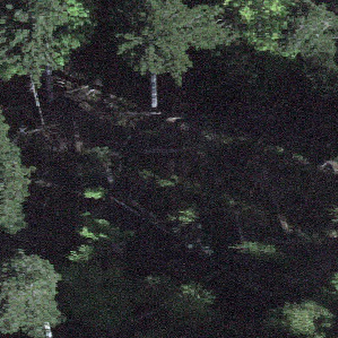
Label: other